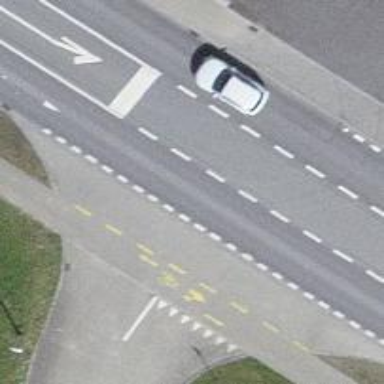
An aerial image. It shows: Primary road with asphalt surface.